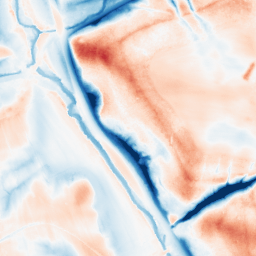
Category: trend_removal
Decomposition family: local_polynomial
Decomposition parameters: window_size: 51
degree: 3
Upsampling method: edge_directed
Upsampling parameters: scale: 4
Upsampling scale: 4